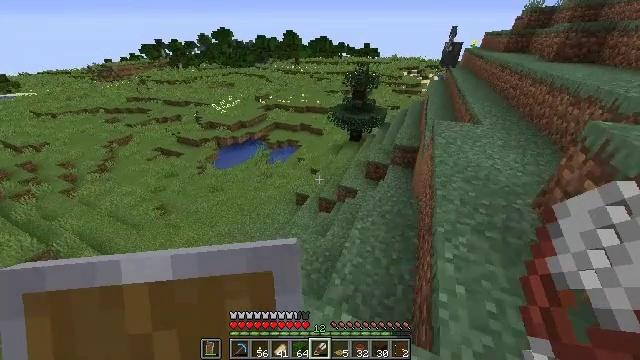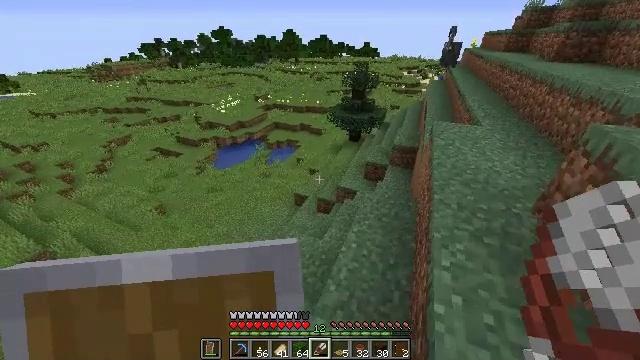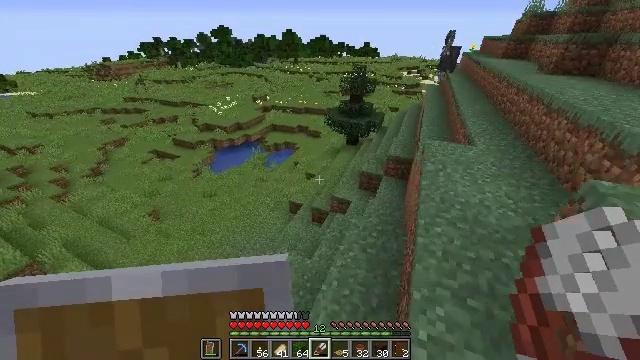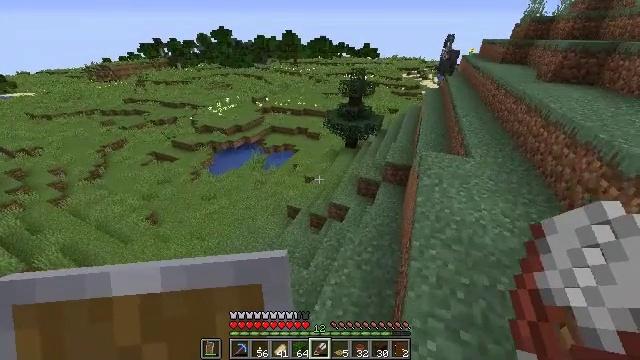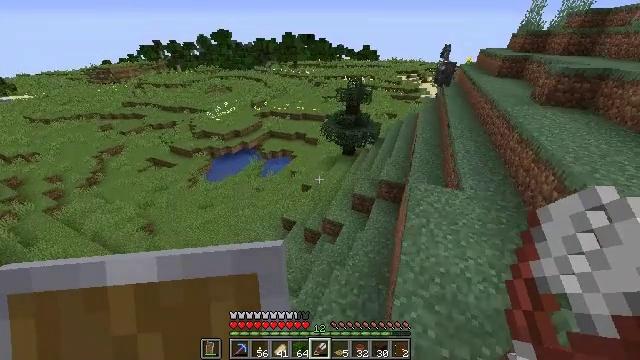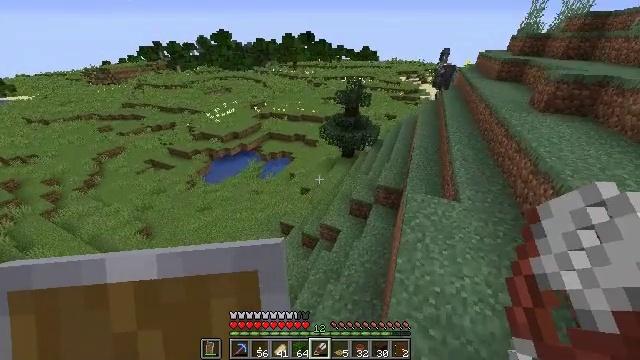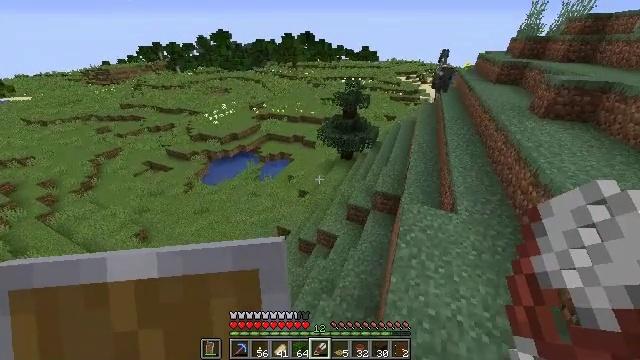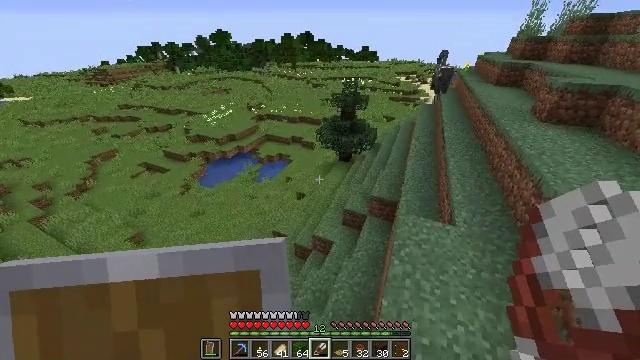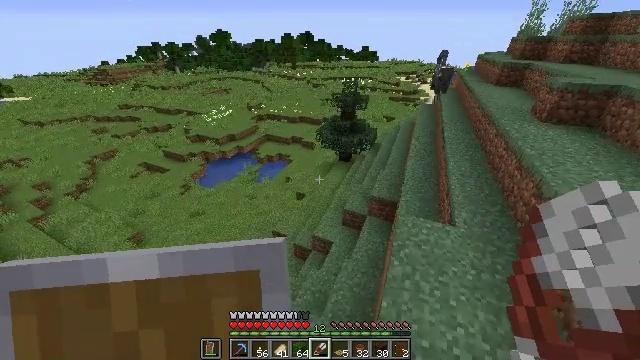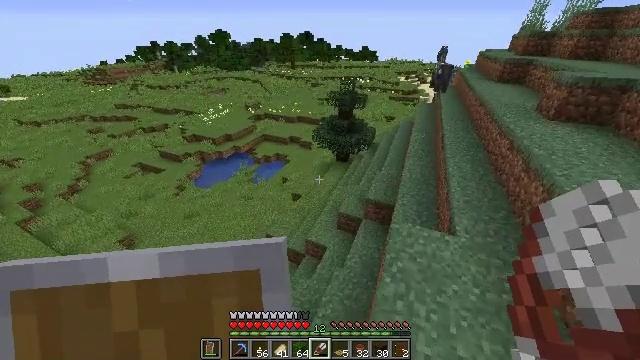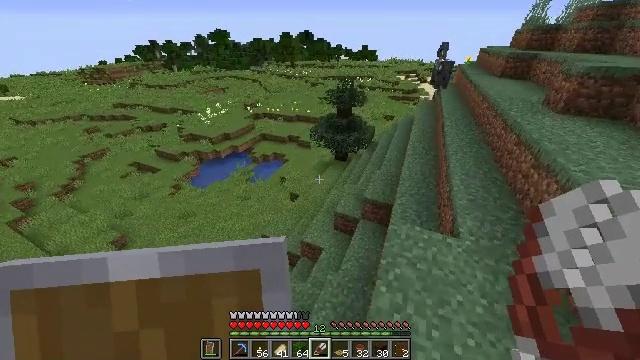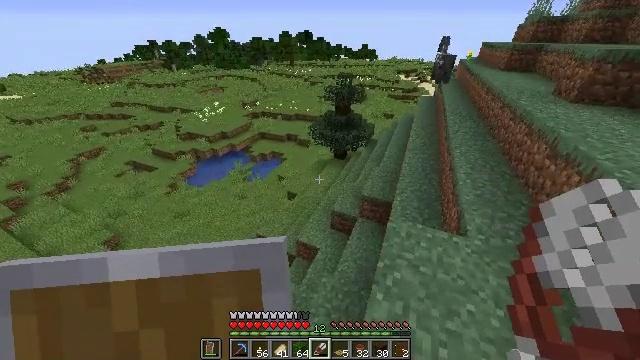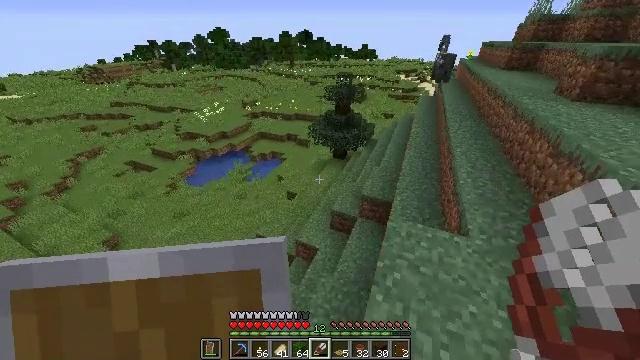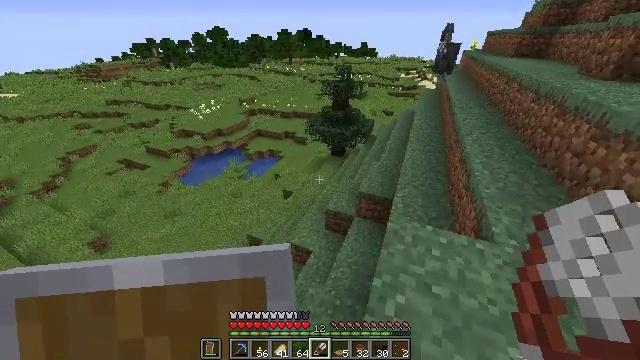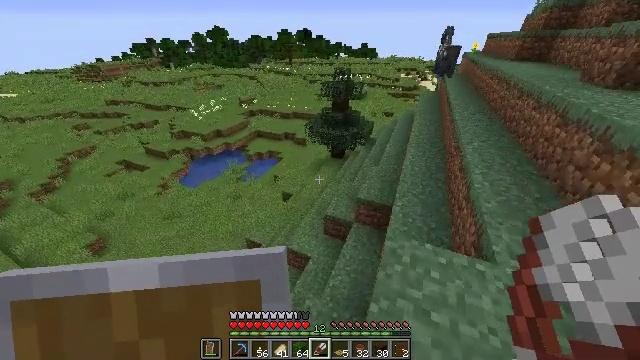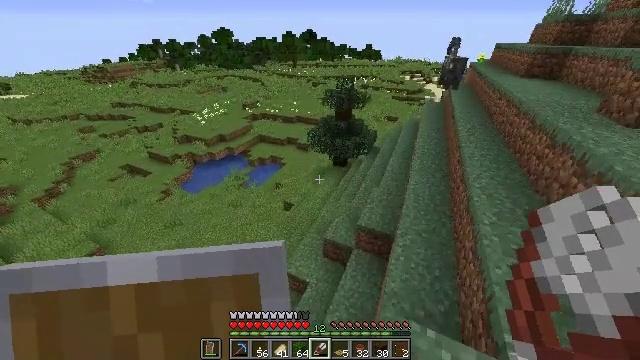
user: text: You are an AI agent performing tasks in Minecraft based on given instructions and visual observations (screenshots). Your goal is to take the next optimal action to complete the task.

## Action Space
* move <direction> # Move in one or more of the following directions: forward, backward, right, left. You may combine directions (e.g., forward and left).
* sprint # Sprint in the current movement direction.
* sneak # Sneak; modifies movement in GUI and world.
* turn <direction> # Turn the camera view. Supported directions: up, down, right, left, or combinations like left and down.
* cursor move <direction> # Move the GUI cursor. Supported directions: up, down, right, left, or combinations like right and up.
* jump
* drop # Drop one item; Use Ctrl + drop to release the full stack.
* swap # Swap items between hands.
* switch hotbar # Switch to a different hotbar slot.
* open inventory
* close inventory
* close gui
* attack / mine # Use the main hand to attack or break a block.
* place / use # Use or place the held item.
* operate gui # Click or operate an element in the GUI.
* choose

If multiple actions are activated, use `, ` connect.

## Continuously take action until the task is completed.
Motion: motion action
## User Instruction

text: Harvest the azure bluet plant.
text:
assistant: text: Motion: move forward and move right
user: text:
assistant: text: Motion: move forward and move right, jump
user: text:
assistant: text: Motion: move forward and move right, jump
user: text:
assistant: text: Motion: move forward and move right, jump
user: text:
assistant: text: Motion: move forward and move right, jump
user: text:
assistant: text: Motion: move forward and move right, jump
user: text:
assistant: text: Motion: move forward and move right, jump
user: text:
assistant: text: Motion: move forward and move right, jump
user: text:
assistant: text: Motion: move forward and move right, jump
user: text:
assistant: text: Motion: move forward, jump
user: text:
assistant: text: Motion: move forward, jump
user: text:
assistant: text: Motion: move forward, jump
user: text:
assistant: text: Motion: move forward, jump
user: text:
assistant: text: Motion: move forward, jump
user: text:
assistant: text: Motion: move forward, turn left, jump
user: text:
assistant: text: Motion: move forward, jump
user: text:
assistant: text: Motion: move forward and move right, turn down, jump
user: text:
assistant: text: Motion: move forward and move right, turn right and down, jump
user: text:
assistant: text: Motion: move forward and move right, turn right, jump
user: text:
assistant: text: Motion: move forward and move right, jump
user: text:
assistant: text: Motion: move forward and move right, jump
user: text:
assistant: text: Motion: move forward and move right
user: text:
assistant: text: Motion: move forward
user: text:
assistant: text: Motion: move forward
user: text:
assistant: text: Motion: move forward
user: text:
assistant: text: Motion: move forward
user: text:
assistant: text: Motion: move forward
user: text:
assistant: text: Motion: move forward
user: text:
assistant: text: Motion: move forward, turn left
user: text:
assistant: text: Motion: move forward